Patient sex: M
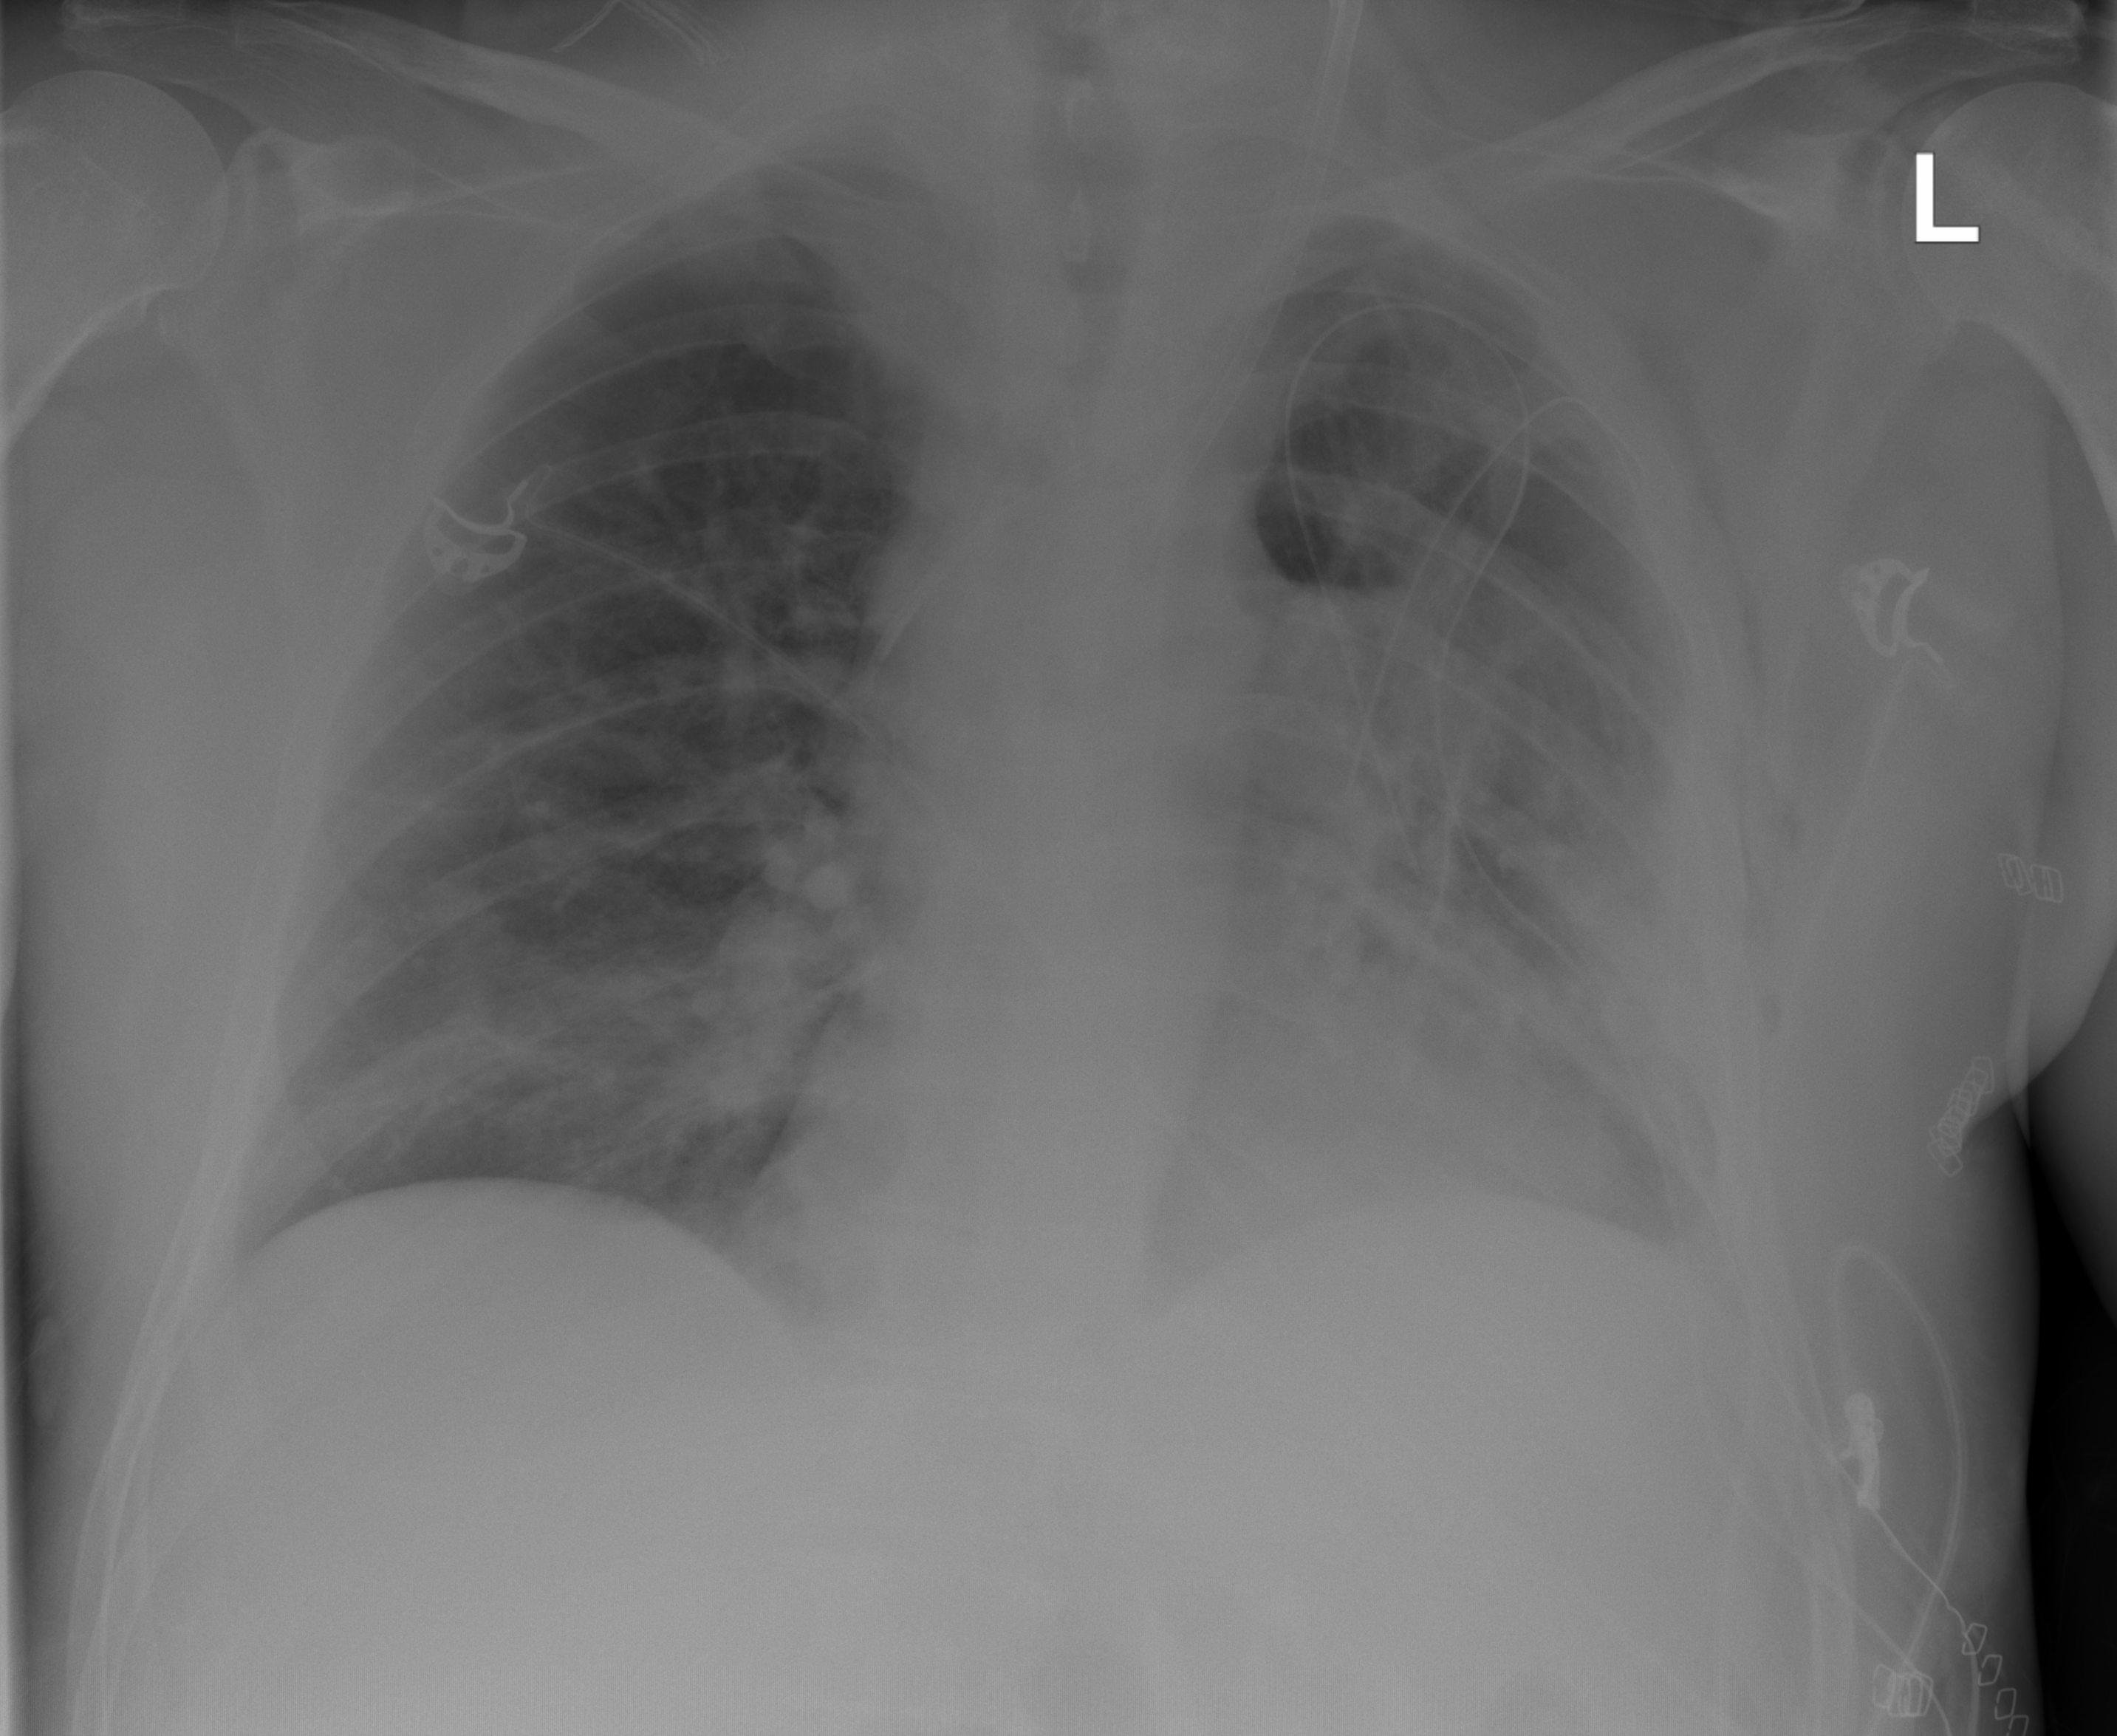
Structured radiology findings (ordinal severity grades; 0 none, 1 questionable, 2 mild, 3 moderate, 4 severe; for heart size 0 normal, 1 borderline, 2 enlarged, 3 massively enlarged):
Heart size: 0
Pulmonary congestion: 2
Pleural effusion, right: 0
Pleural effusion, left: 1
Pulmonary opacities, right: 2
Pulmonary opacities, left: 2
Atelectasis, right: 2
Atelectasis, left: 2